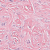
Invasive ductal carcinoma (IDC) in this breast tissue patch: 1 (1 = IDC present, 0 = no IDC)